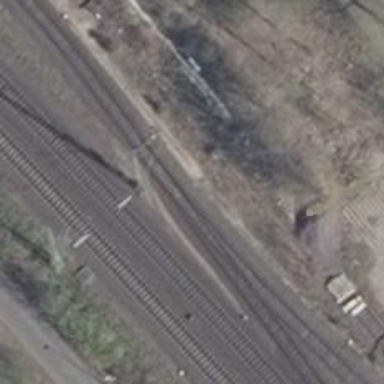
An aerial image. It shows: Railway switch.